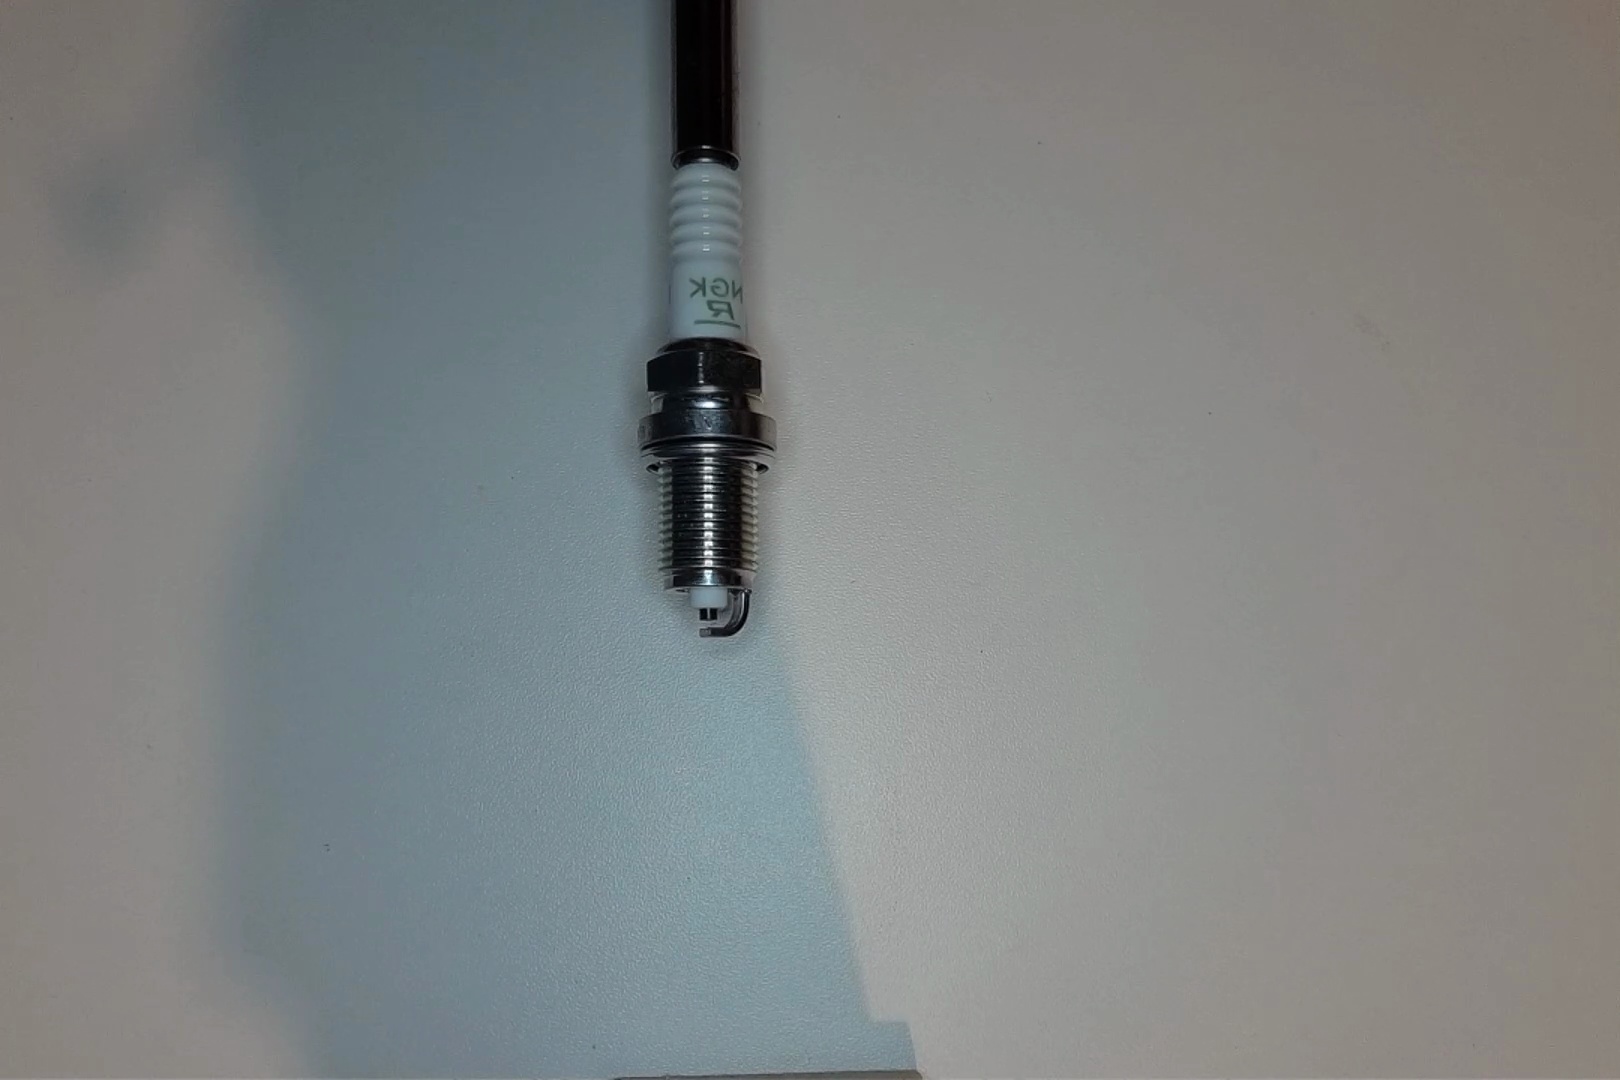
Label: normal